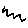
Label: zigzag